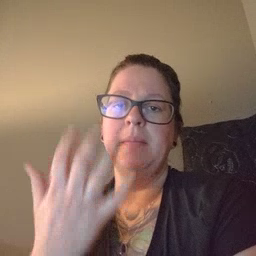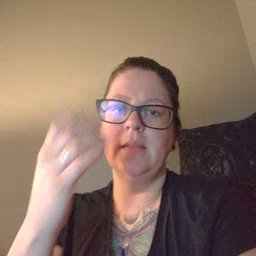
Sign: mitten